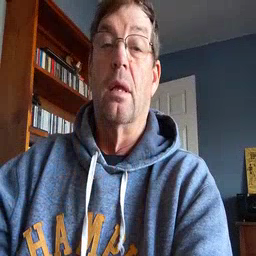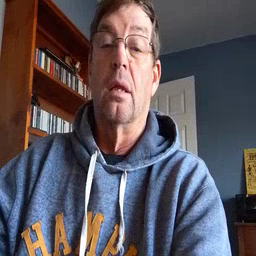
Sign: table